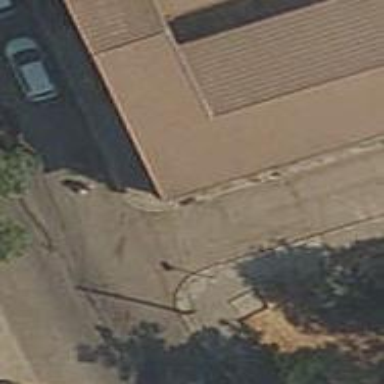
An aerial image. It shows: Set of steps on the road.